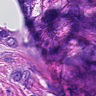
Metastatic tissue present: yes